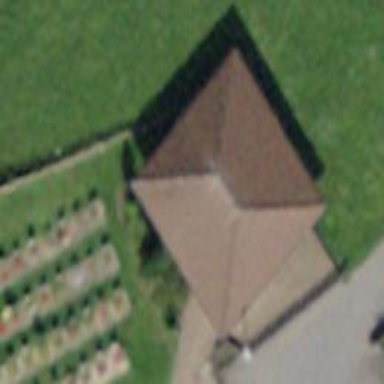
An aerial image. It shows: View of roof of building.